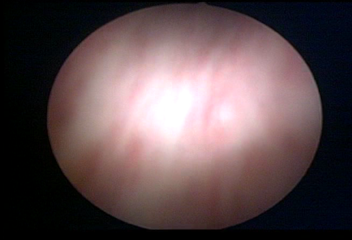
Modality: WLC
Class: Normal mucosa
Bladder cancer association: No